Field crop: maize
Growth stage: 2
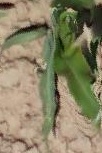
Species: maize